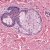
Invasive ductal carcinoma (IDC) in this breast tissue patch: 0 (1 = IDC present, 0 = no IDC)